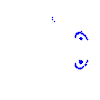
Particle: electron